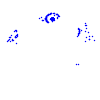
Particle: kaon